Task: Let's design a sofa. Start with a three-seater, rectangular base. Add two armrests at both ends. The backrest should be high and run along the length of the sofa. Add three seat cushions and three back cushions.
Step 73:
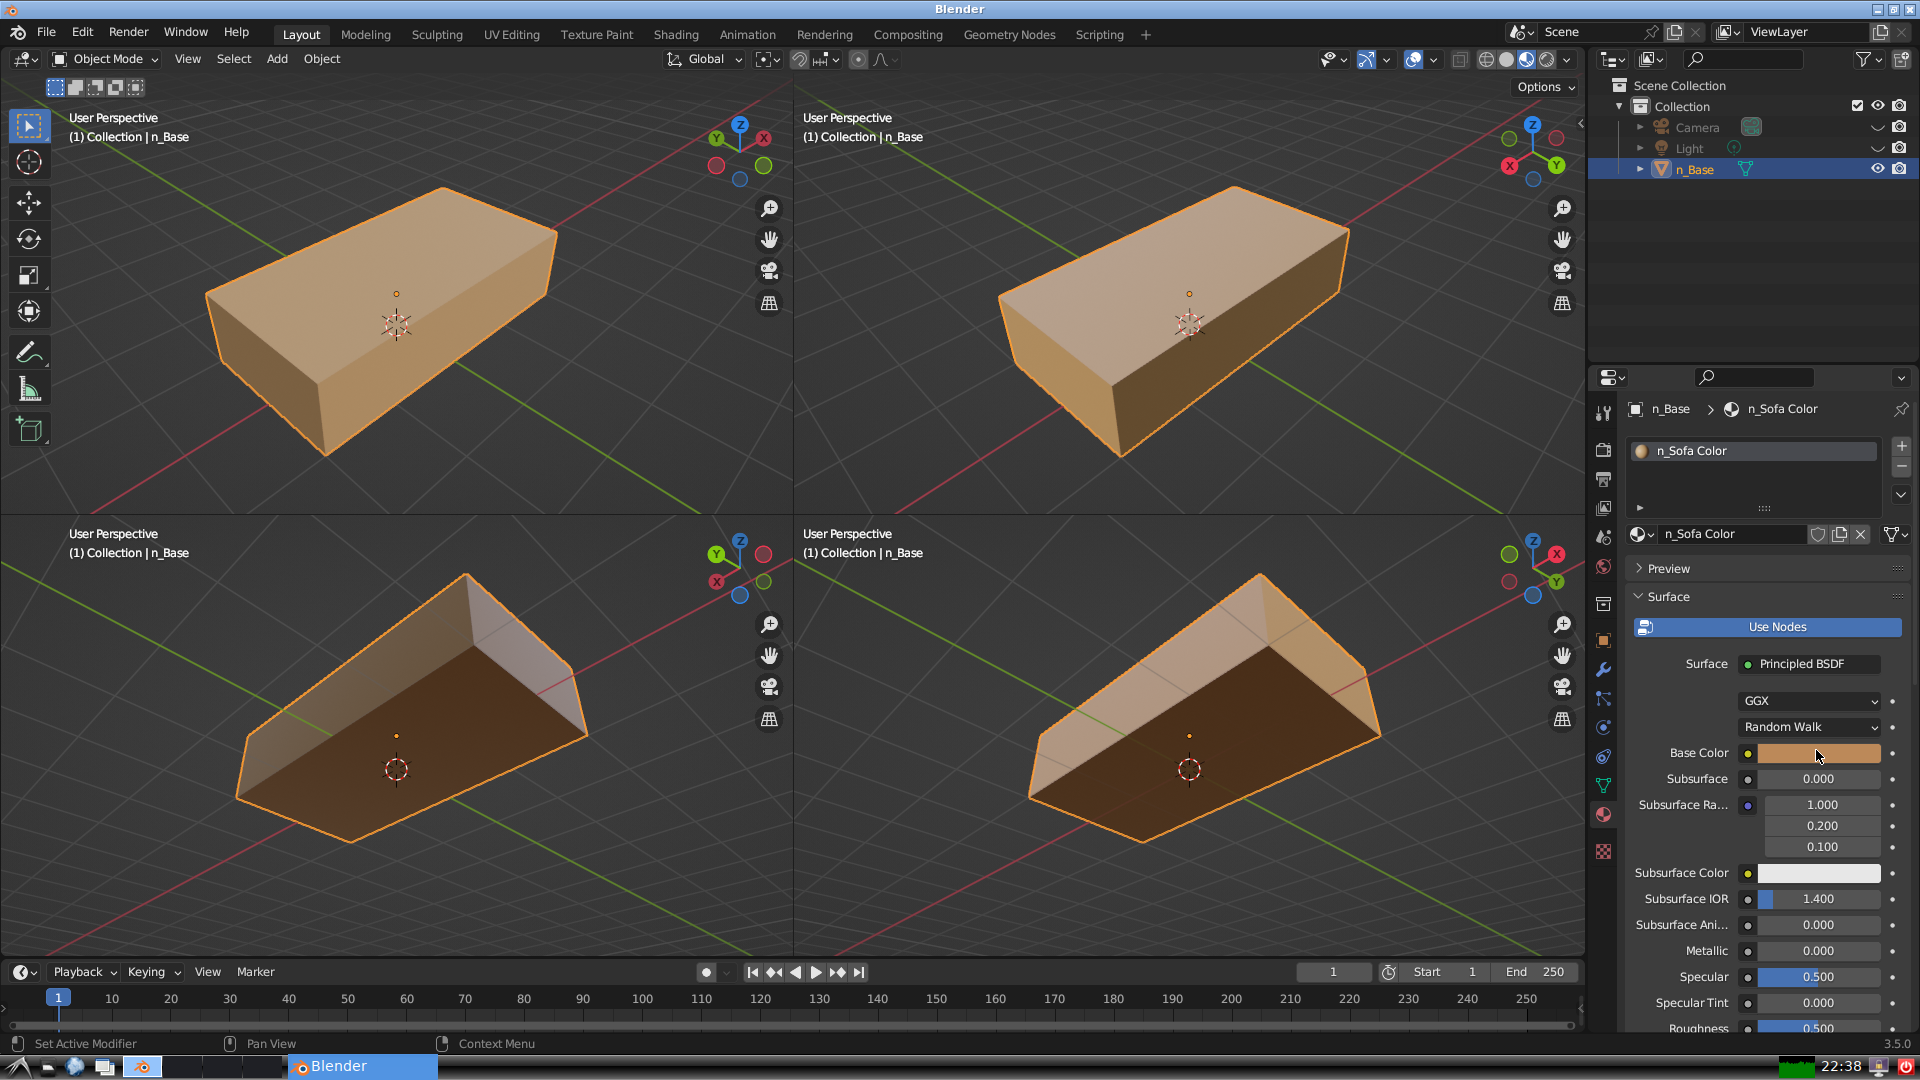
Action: {"mouse_move": [278, 58]}